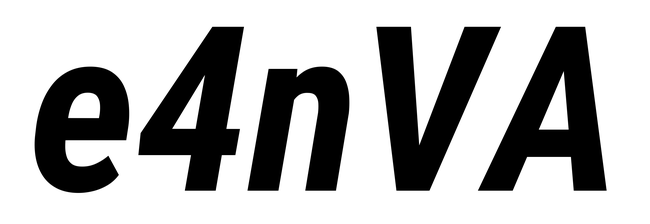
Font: Roboto-Italic_Condensed_Bold_Italic